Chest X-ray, PA view. Patient: 46 years old, sex F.
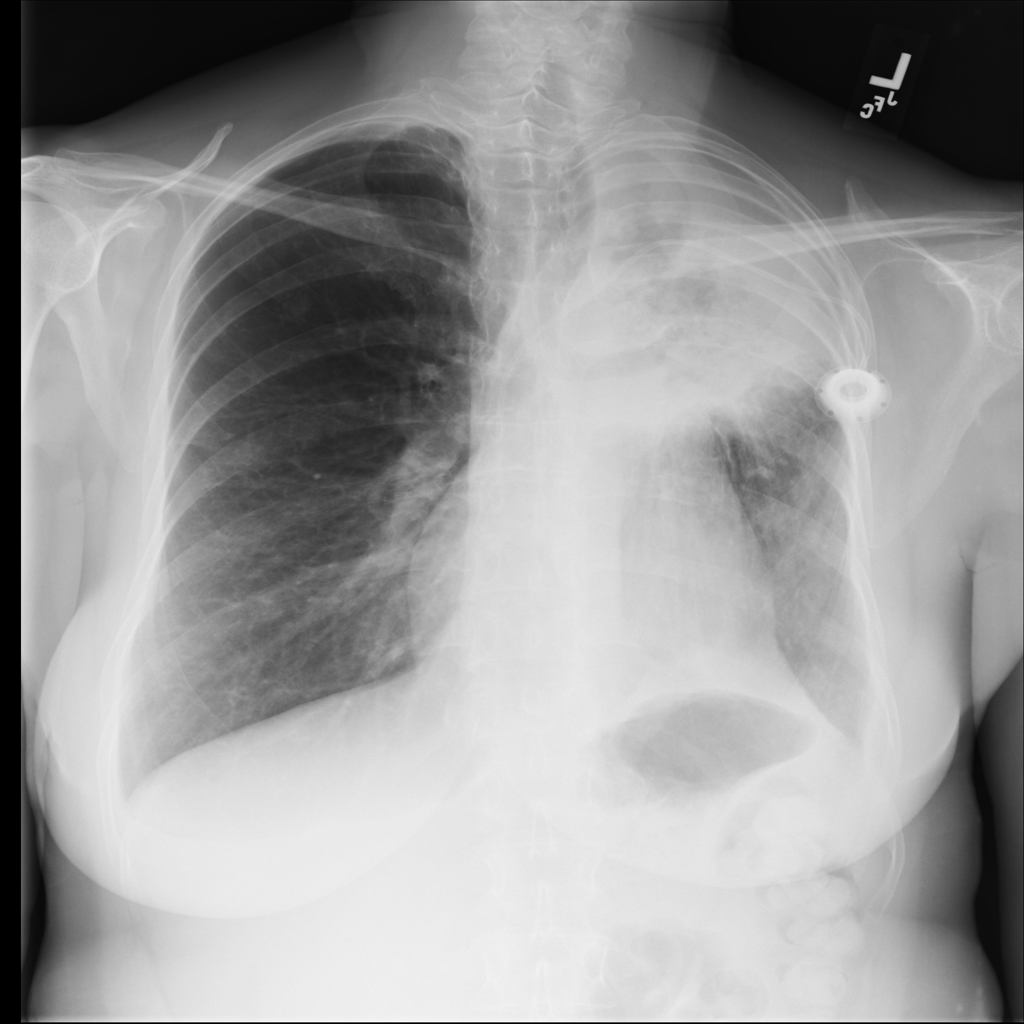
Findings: Consolidation